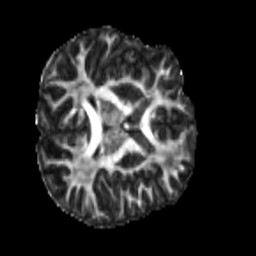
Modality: FA
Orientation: axial
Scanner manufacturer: siemens
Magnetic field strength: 3 T
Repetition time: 4 s
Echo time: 0.0594 s